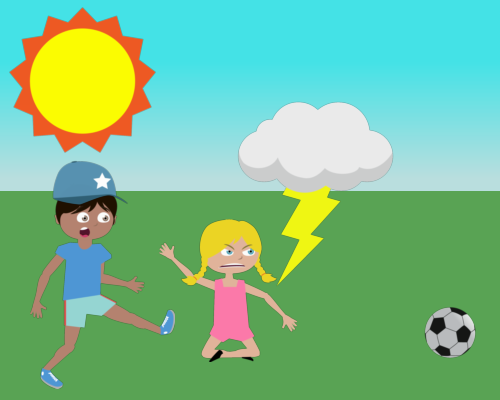
big sun is on left big lightening cloud below sun mike has a leg up and faces right  wears a blue hat and mad jenny sits on center of grass with folded legs and one hand up she faces right  soccer ball on right